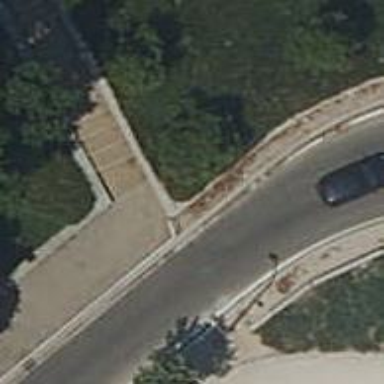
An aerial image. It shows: Compacted steps on the road.